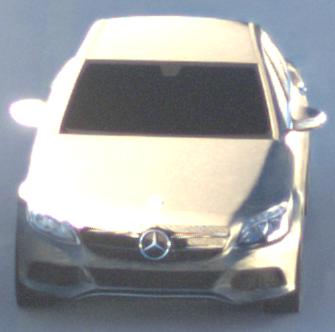
Make: Mercedes-Benz
Model: C 160
Detailed model: C-Class (205) Limousine
Model produced from: 2015/04
Model produced until: 2018/04
Doors: 4
Color: gray
Road condition: dry road
Daytime: sunrise or sunset
Contrast: high contrast